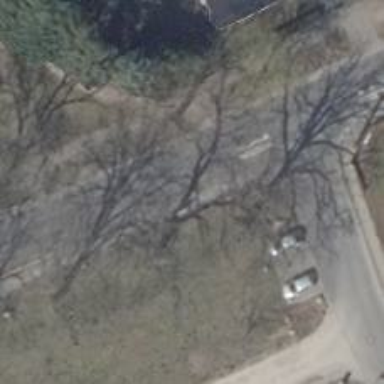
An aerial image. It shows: Unmarked crossing on the road.